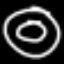
Label: donut